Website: crate-barrel
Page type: gifting
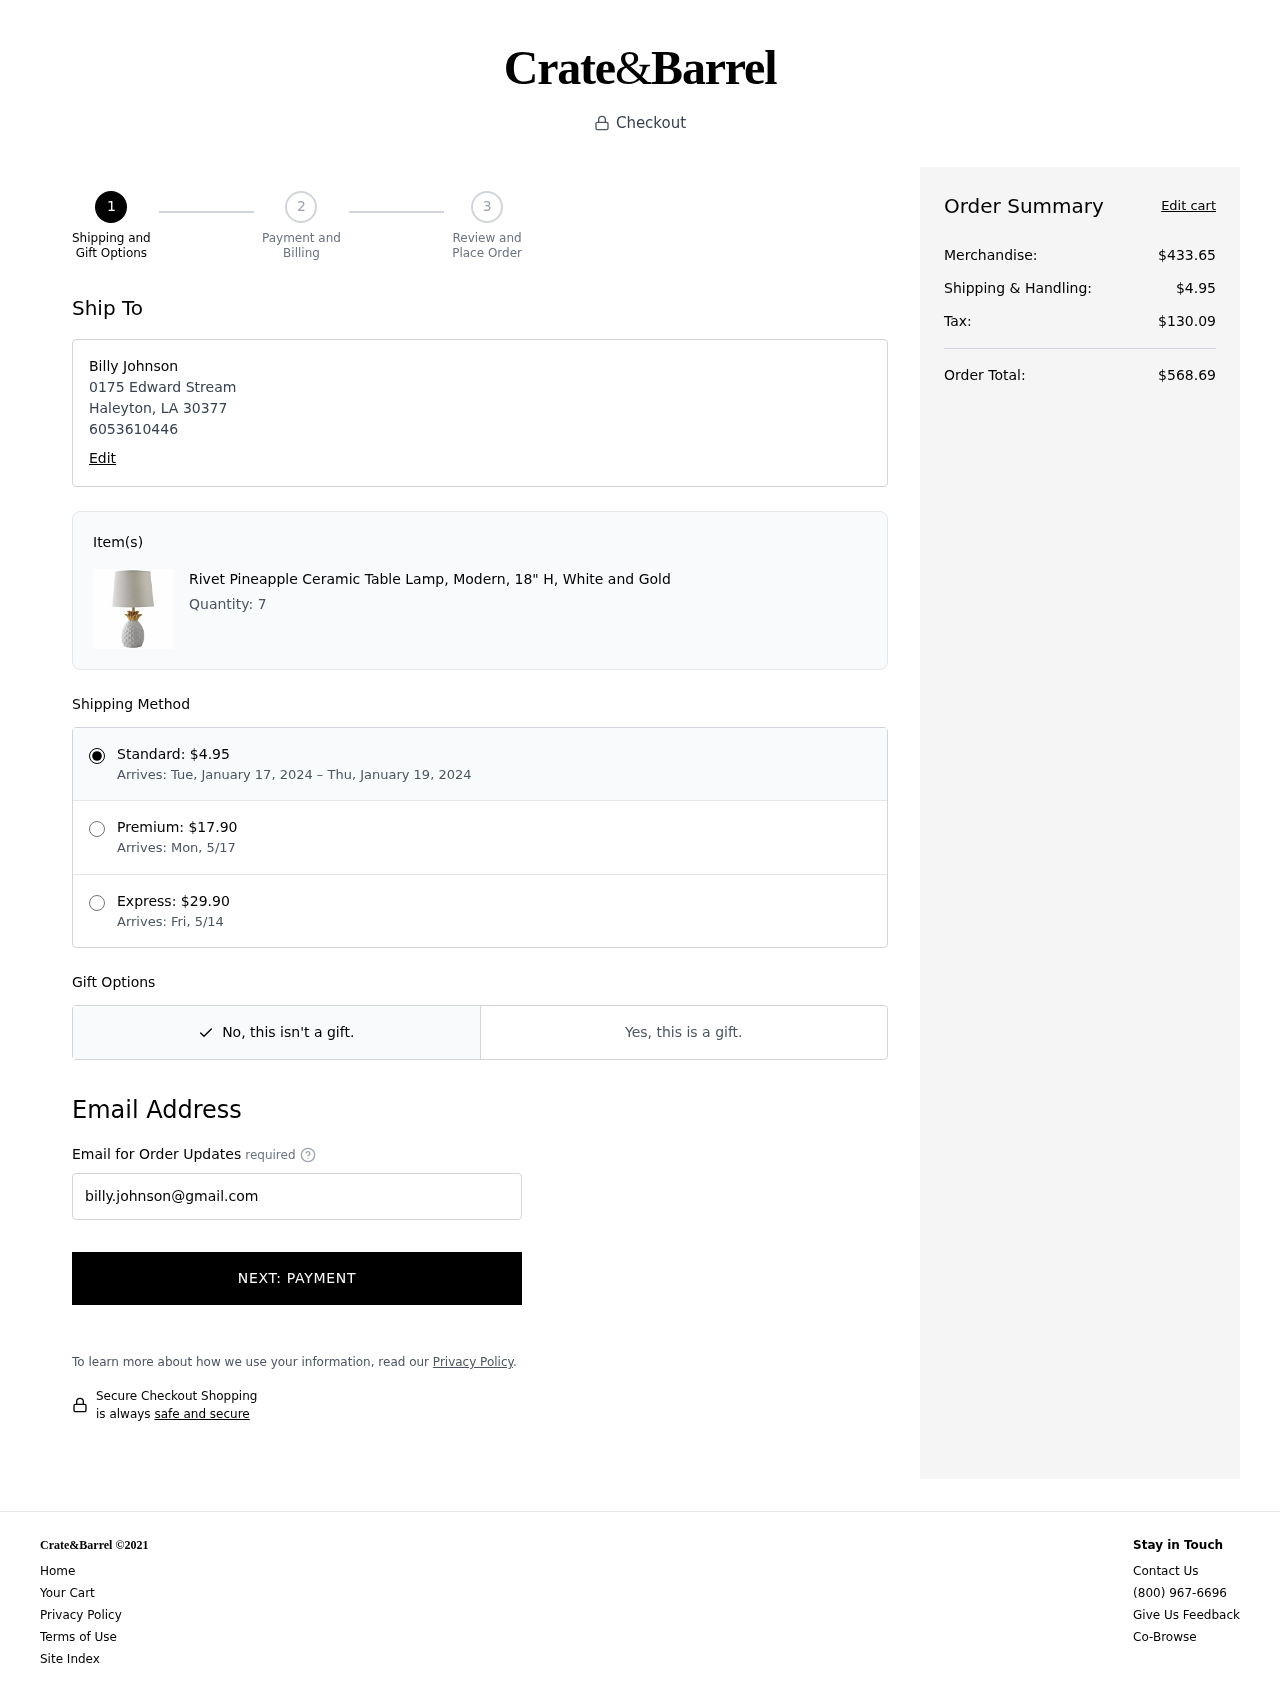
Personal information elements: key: PII_CITY
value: Haleyton
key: PII_FULLNAME
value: Billy Johnson
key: PII_PHONE
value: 6053610446
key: PII_POSTCODE
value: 30377
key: PII_STATE_ABBR
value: LA
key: PII_STREET
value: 0175 Edward Stream
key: PII_EMAIL
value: billy.johnson@gmail.com
Product elements: key: PRODUCT1_NAME
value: Rivet Pineapple Ceramic Table Lamp, Modern, 18" H, White and Gold
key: PRODUCT1_QUANTITY
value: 7
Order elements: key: ORDER_SHIPPING_DATE
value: January 17, 2024
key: ORDER_DELIVERY_DATE
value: January 19, 2024
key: ORDER_SUBTOTAL
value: $433.65
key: ORDER_SHIPPING_COST
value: $4.95
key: ORDER_TAX
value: $130.09
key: ORDER_TOTAL
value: $568.69